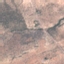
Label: PermanentCrop